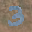
Label: 3